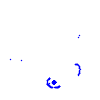
Particle: electron